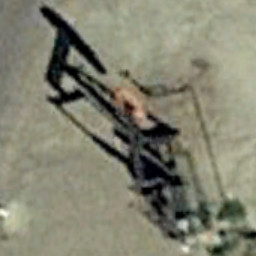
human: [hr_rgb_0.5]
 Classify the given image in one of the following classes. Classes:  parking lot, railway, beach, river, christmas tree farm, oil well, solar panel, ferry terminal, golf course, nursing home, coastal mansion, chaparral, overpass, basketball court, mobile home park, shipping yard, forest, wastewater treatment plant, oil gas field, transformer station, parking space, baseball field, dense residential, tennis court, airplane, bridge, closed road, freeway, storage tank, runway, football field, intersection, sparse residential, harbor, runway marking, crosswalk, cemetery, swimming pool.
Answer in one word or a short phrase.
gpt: oil well